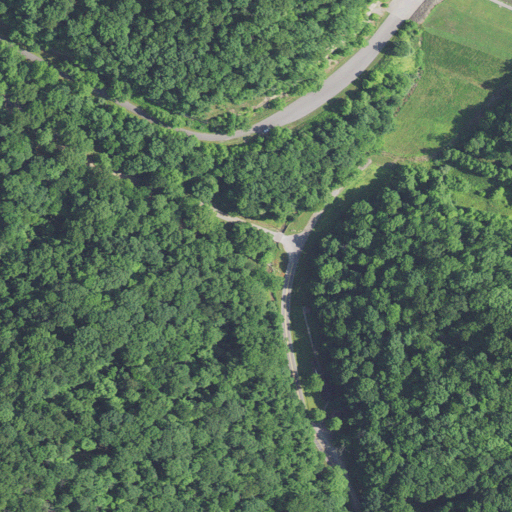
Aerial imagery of valley in West Virginia named Wolfpen Hollow containing deciduous forest, open development, grassland, low intensity development, shrub, medium intensity development, and barren land